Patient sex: M
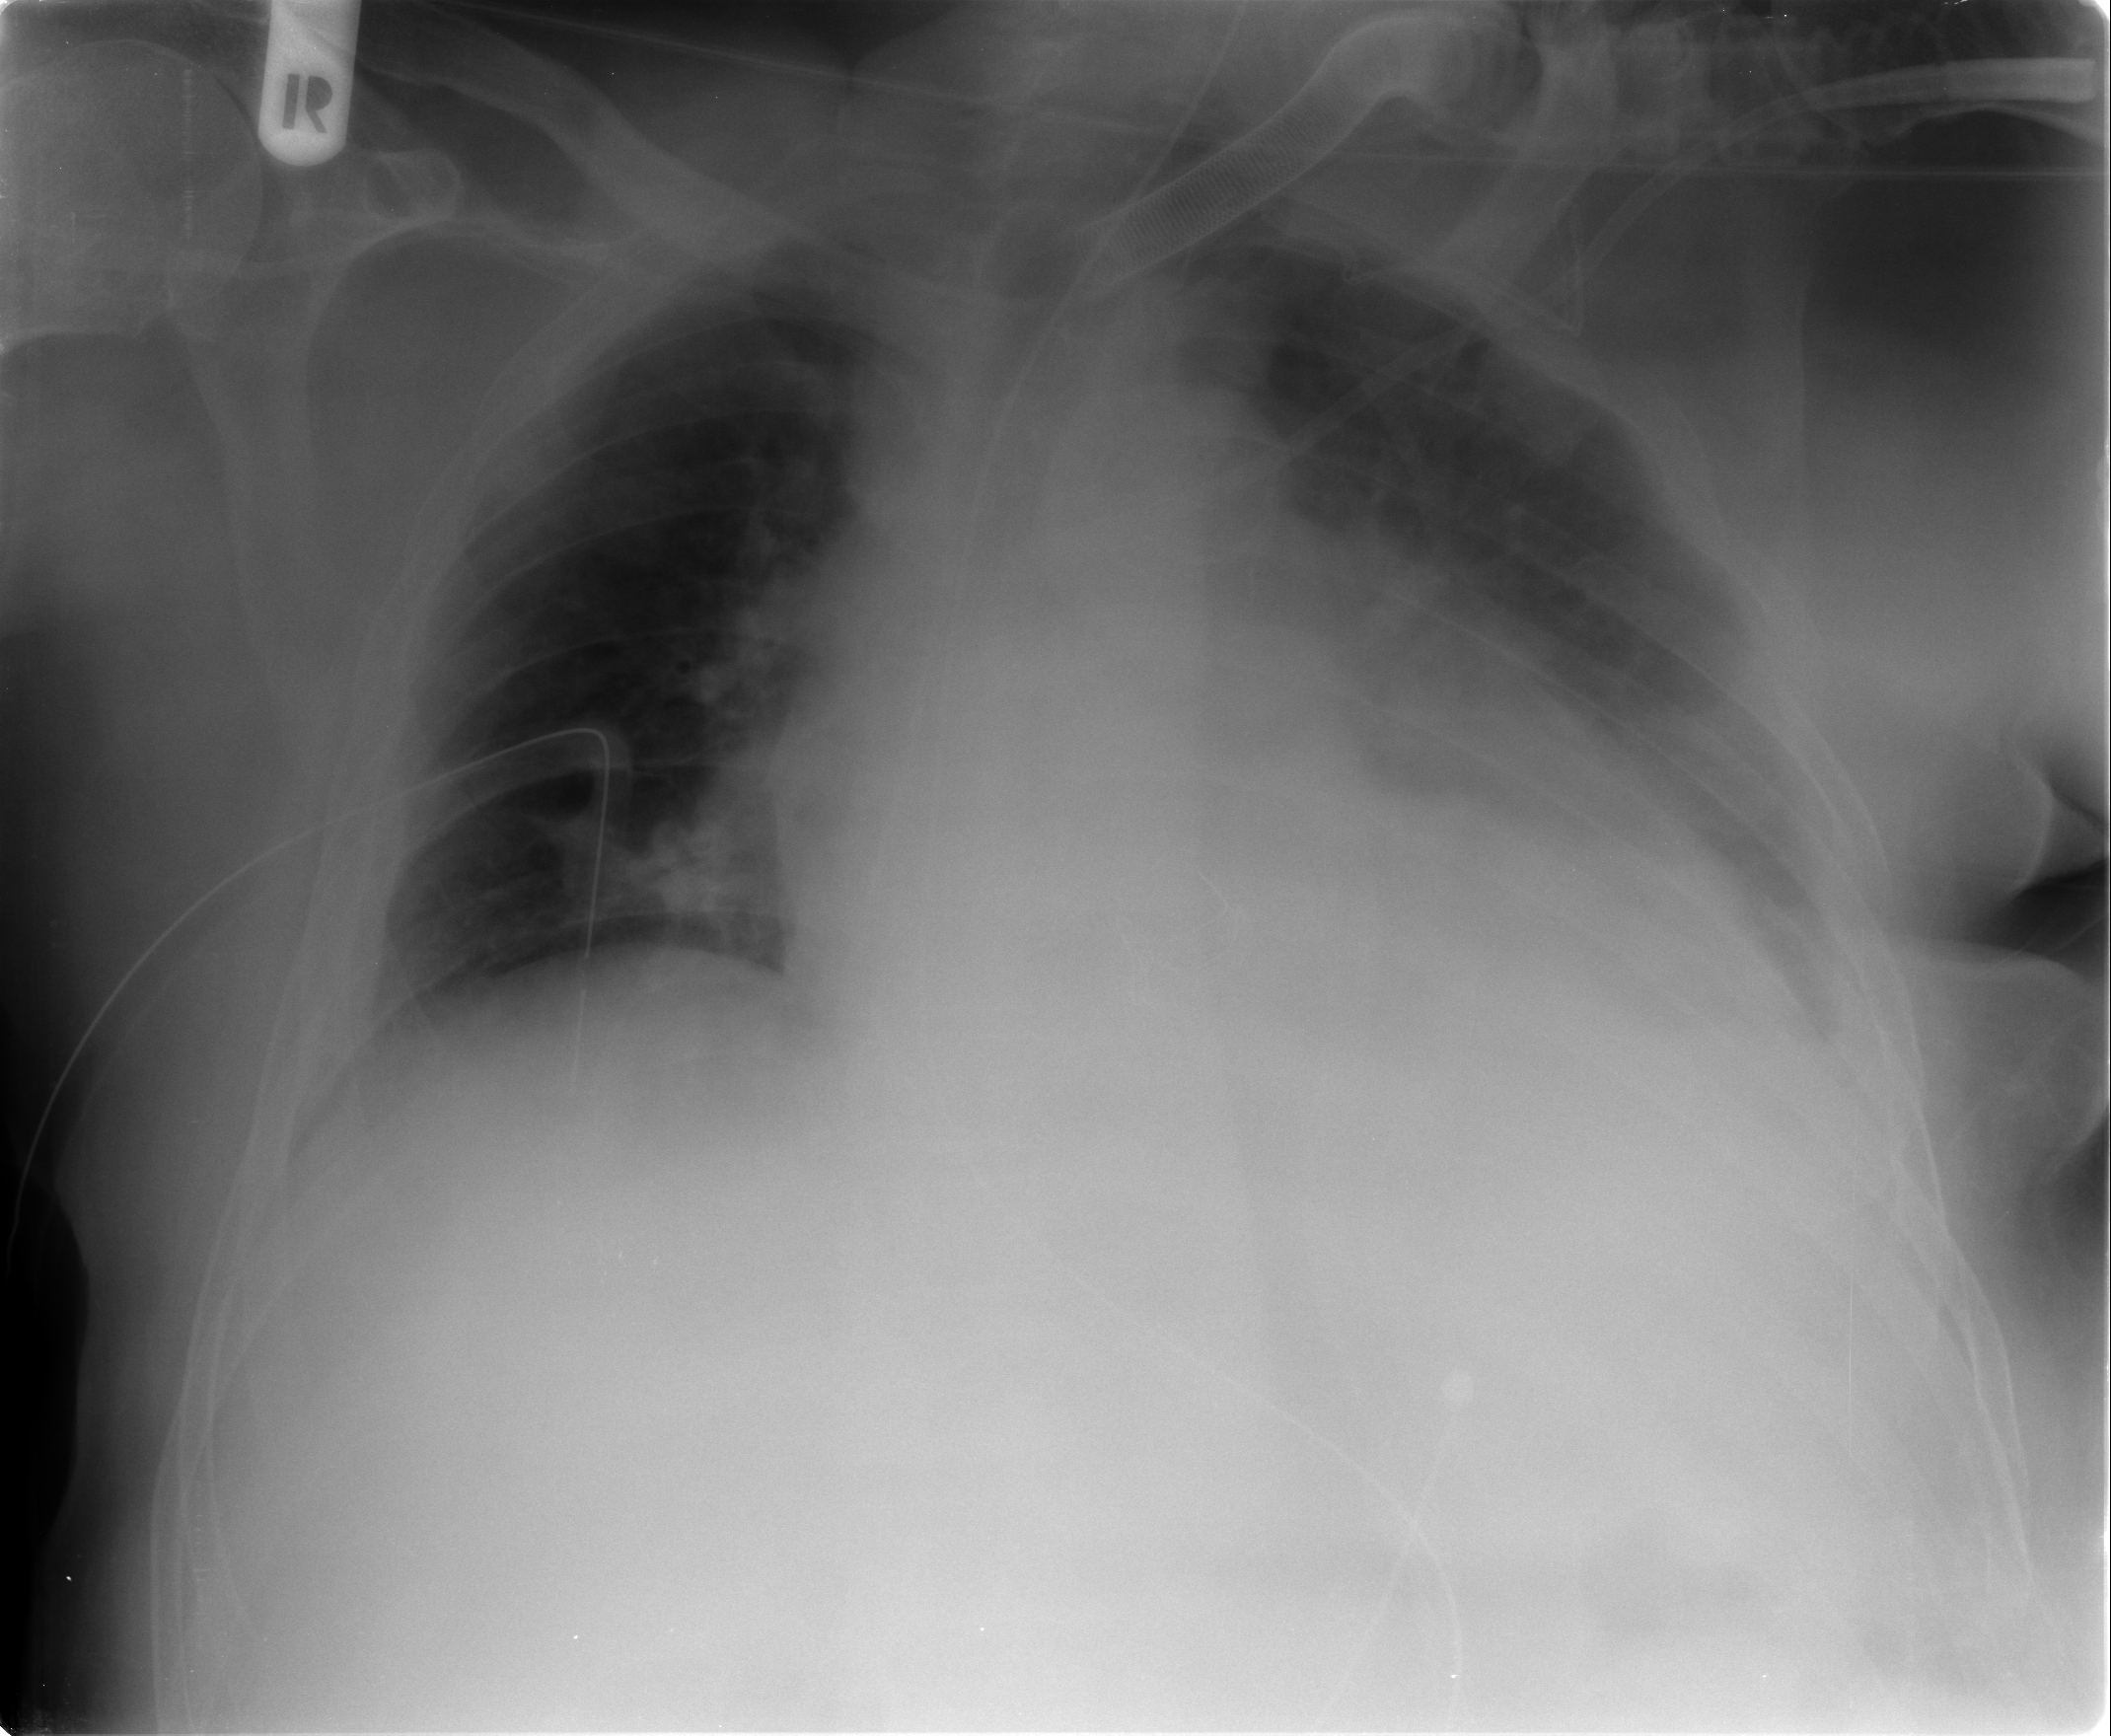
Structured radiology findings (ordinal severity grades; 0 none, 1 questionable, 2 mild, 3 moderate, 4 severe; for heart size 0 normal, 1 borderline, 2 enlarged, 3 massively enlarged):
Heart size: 3
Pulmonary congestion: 1
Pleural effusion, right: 2
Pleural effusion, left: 3
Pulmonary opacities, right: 0
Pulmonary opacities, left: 2
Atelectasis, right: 2
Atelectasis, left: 3